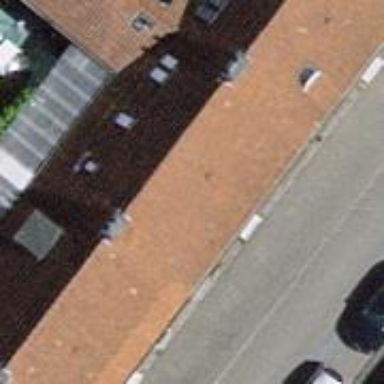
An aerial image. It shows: Terrace building.